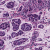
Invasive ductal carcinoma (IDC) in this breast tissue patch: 0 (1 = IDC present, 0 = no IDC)